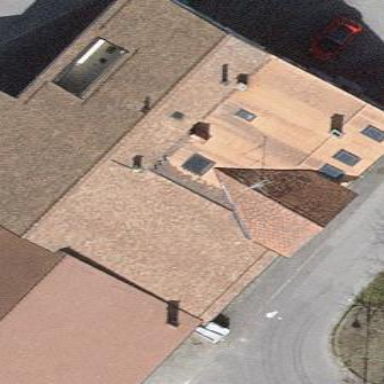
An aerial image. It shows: Simple house.